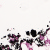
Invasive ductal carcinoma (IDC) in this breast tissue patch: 0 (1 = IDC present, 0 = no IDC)